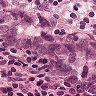
Metastatic tissue present: yes